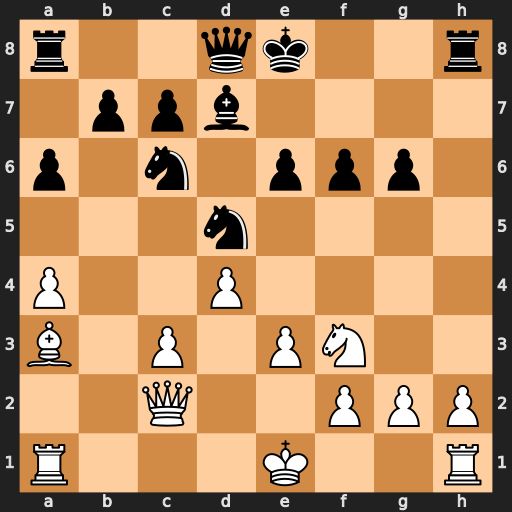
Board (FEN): r2qk2r/1ppb4/p1n1ppp1/3n4/P2P4/B1P1PN2/2Q2PPP/R3K2R
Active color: w
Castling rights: KQkq
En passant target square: -
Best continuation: Qxg6#